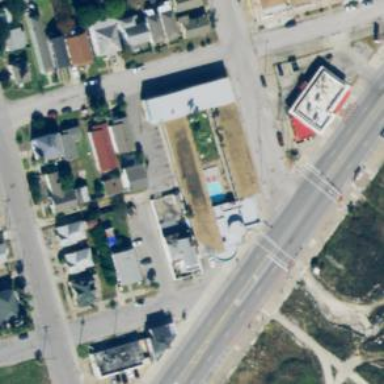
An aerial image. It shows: Building that is motel.